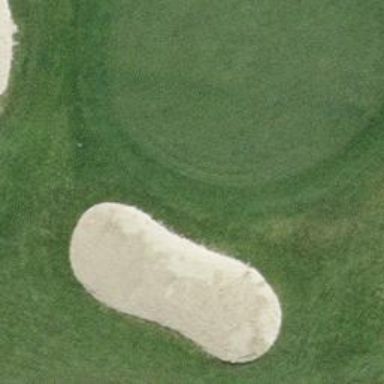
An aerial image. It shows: Golf bunker filled with natural sand.